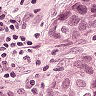
Metastatic tissue present: yes